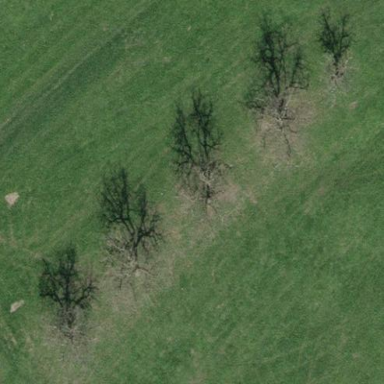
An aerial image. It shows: Orchard.